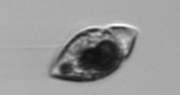
Label: Amphidinium